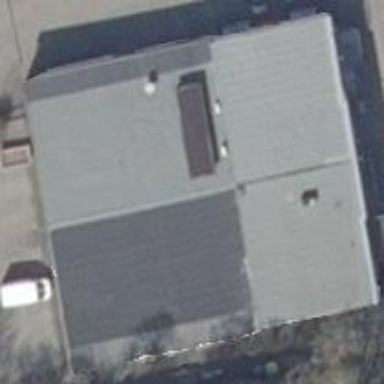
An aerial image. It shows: Flat-roofed commercial building.